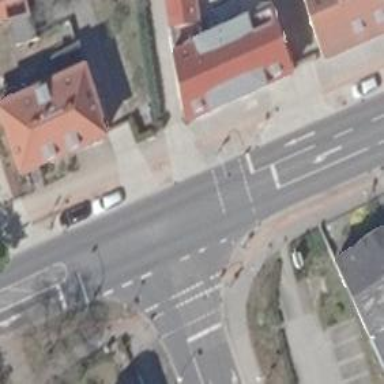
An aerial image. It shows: Road with traffic signals.